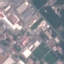
Land use / land cover class: Industrial